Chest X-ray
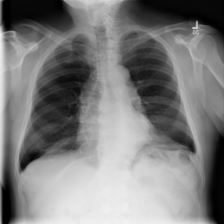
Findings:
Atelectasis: negative
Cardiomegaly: negative
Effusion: negative
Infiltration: negative
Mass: negative
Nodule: negative
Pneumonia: negative
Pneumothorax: negative
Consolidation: negative
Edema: negative
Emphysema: positive
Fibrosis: negative
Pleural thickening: negative
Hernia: negative